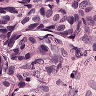
Metastatic tissue present: yes